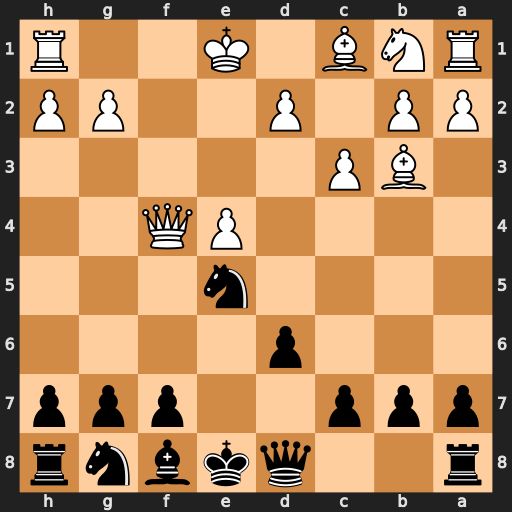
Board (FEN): r2qkbnr/ppp2ppp/3p4/4n3/4PQ2/1BP5/PP1P2PP/RNB1K2R
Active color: b
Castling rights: KQkq
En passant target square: -
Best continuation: Nd3+ Kd1 Nxf4